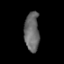
Tissue: prostate
Cell type: T cells
Senescence score: 0.7657
Nuclear area (px): 575
Mean DAPI intensity: 104.614